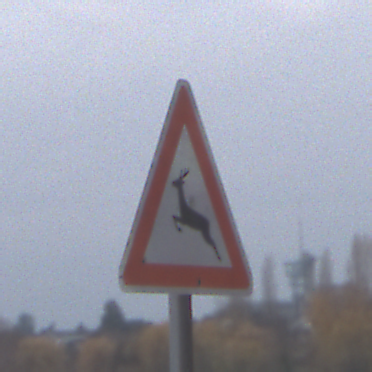
Verkehrszeichen: WildwechselRechts
Umgebung: Outdoor, Nature
Tageszeit: MorningAfternoon
Wetter: Overcast
Licht: Natural
Jahreszeit: NotSpecified
Kontrast: LowContrast